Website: apple
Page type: account-selection
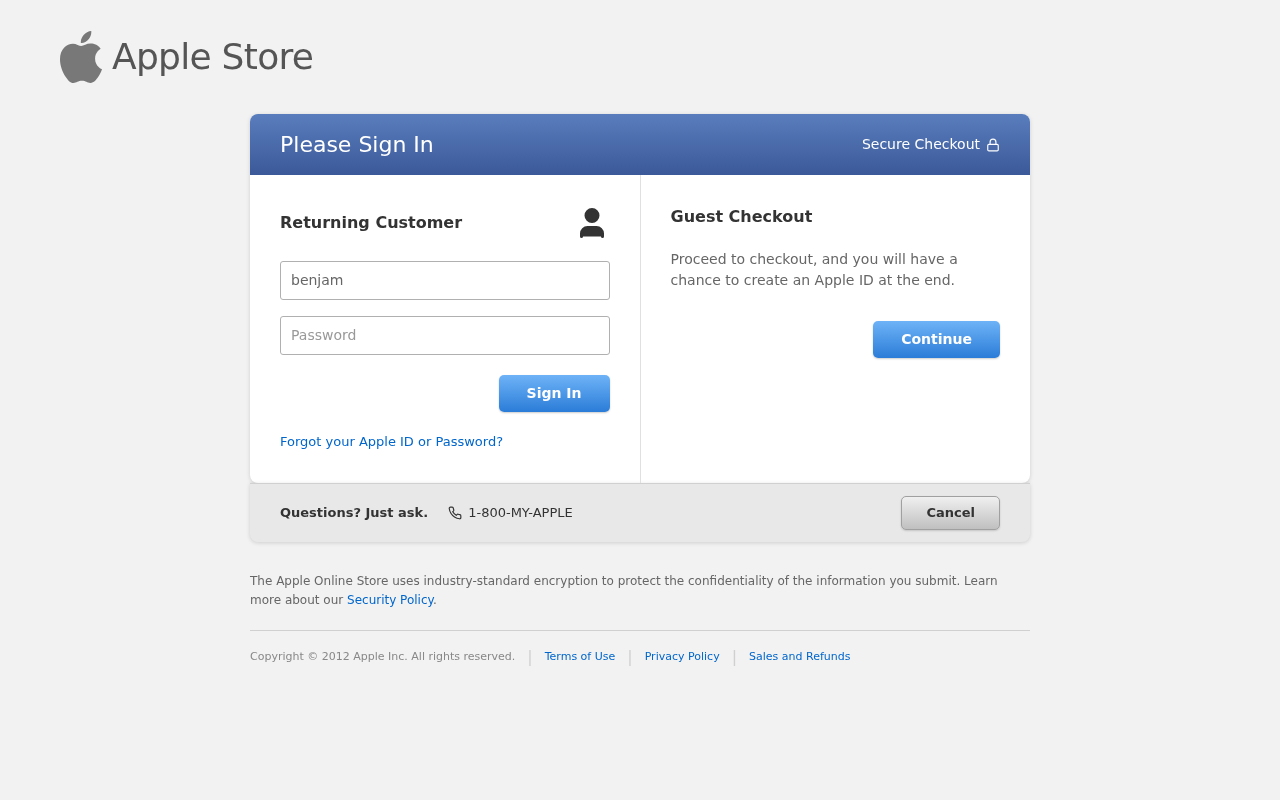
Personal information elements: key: PII_LOGIN_USERNAME
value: benjamin.jones